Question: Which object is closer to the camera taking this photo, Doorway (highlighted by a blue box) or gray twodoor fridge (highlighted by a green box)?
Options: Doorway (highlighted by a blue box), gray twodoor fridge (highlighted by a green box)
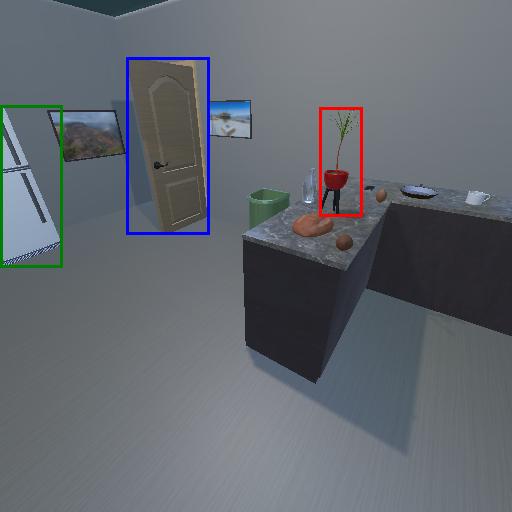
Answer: Doorway (highlighted by a blue box)